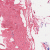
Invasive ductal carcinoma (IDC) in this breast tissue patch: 0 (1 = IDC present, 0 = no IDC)